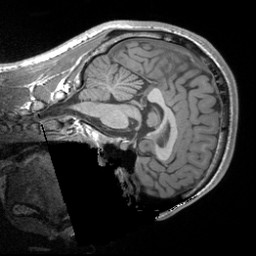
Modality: T1w
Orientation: sagittal
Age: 21
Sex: male
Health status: healthy
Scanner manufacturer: siemens
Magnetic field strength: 3 T
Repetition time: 1.9 s
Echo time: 0.00252 s